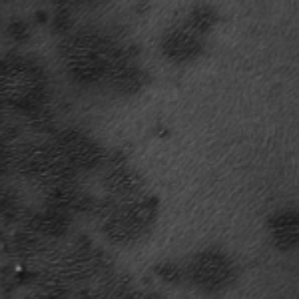
Label: frost